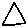
Label: triangle